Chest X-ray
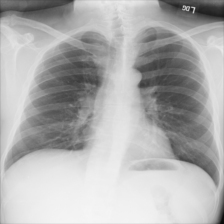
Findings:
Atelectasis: negative
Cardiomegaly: negative
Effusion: negative
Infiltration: negative
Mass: negative
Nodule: negative
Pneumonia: negative
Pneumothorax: negative
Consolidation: negative
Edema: negative
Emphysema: negative
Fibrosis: negative
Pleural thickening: negative
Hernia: negative